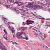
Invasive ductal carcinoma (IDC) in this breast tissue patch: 1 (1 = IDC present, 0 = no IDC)